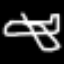
Label: airplane